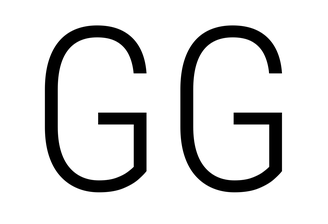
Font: Roboto_Condensed_Light